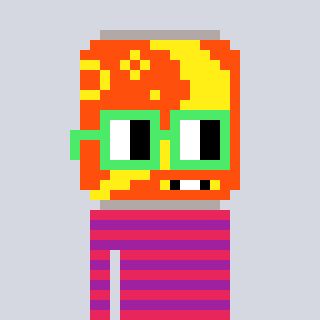
a pixel art character with square light green glasses, a pop-shaped head and a magenta-colored body on a cool background